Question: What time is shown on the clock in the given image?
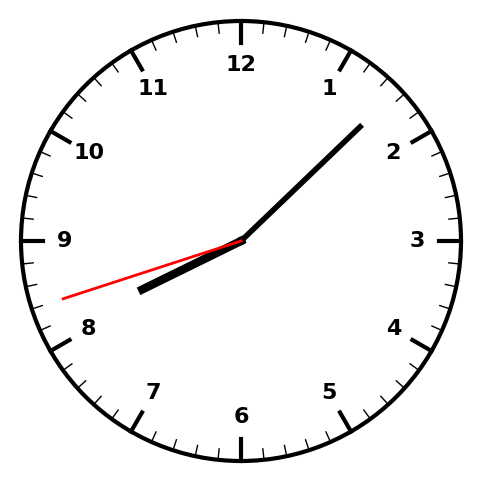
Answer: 08:07:42